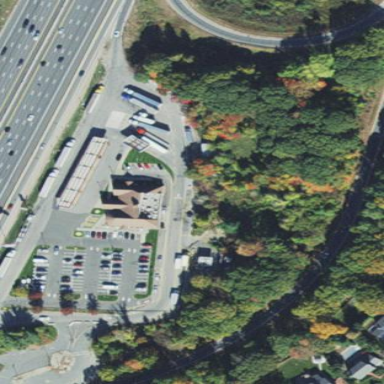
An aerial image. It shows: Combined fuel station and food court amenity.